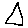
Label: triangle